Field crop: maize
Growth stage: 1
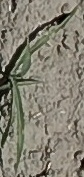
Species: sorghum